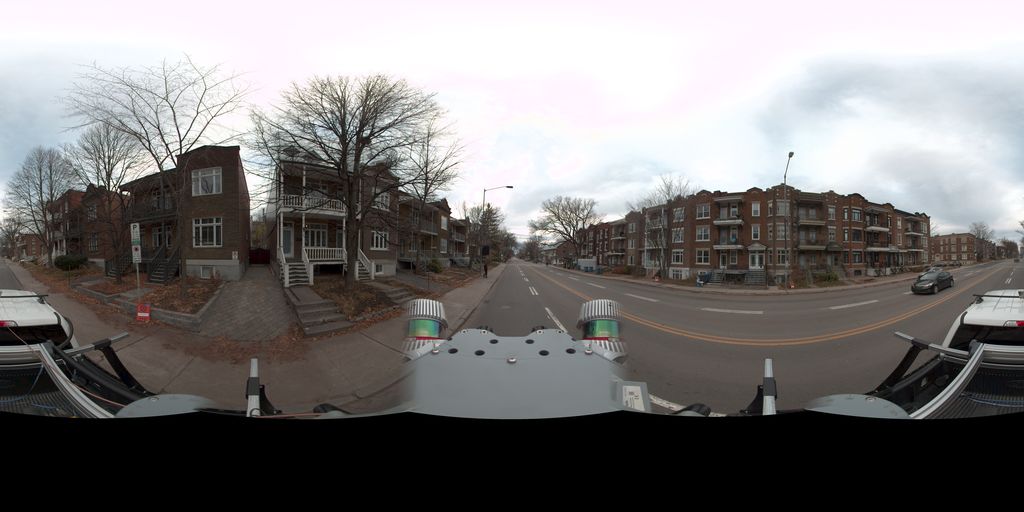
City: quebec_city